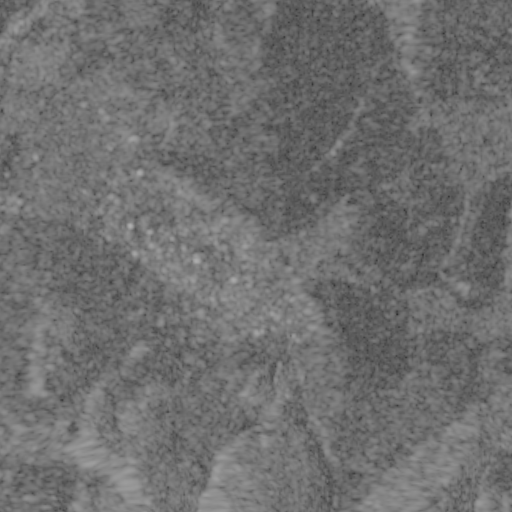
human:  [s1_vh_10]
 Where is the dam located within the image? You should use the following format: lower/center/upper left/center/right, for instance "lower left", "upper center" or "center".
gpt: The dam is located in the lower left of the image.
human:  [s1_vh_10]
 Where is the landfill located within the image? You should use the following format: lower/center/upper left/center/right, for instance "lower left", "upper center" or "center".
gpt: The landfill is located in the lower center of the image.
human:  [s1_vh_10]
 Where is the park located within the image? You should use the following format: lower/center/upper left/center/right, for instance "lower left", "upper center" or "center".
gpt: The park is located in the center of the image.
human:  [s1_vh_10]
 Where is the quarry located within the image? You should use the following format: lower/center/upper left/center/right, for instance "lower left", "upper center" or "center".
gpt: The quarry is located in the lower left of the image.
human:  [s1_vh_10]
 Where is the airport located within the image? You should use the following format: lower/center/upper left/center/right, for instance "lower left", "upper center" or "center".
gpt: There is no airport in the image.

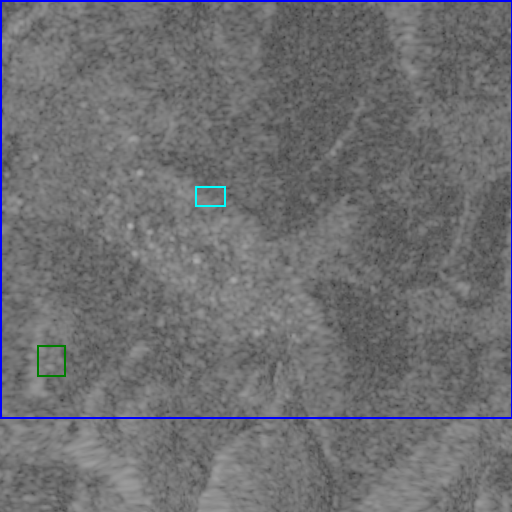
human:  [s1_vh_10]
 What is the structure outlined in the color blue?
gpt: The structure outlined in blue is a crop field.
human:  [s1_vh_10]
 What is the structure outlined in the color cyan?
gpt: The structure outlined in cyan is a park.
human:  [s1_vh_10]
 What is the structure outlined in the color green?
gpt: The structure outlined in green is a quarry.
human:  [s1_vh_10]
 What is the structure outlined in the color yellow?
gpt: There is no yellow outline.